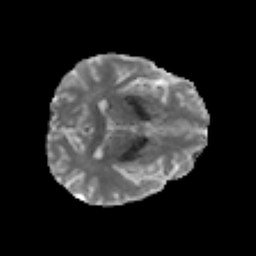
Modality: MD
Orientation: axial
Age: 44
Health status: ill
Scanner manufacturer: philips
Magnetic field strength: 3 T
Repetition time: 9 s
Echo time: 0.127 s